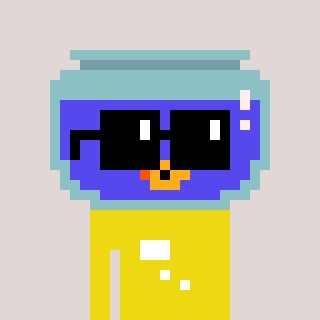
a pixel art character with square black sunglasses, a goldfish-shaped head and a yellow-colored body on a warm background